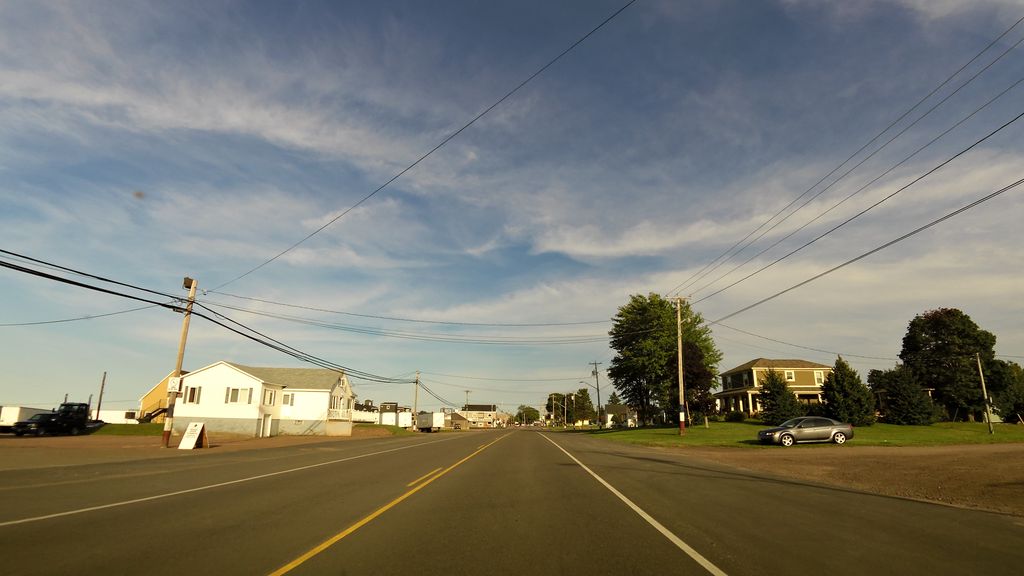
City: charlottetown